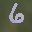
Label: 6